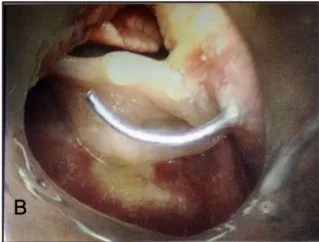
Rigid pharyngo-laryngoscopy in a patient with complete blockage of the larynx with denture. Gentle mobilisation with laryngoscope allowed disengagement of the denture wires from the pharyngeal wall (B).
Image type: medical_photograph (other_medical_photograph)